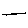
Label: line